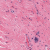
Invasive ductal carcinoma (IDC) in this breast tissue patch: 0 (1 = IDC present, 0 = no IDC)